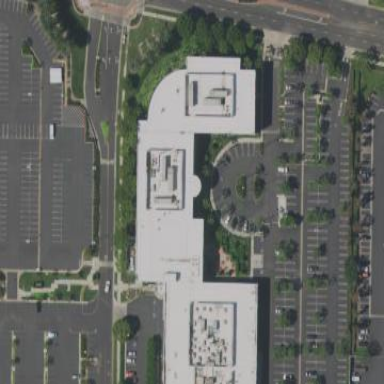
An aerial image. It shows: Commercial building.